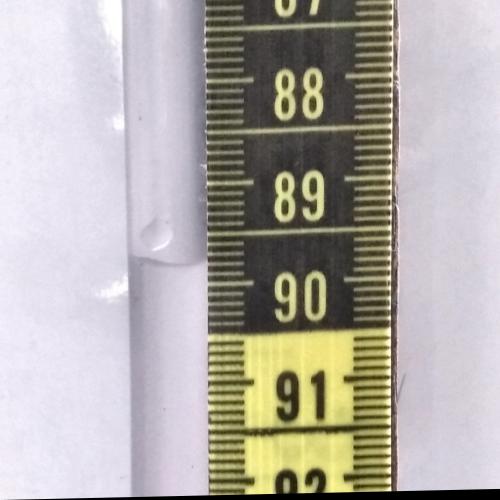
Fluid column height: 89.8 cm